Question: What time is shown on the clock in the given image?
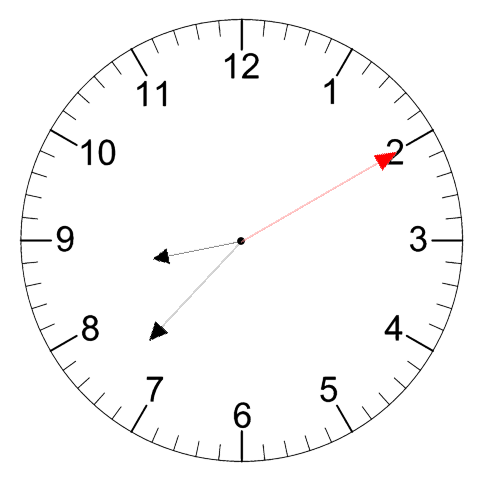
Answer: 08:37:10